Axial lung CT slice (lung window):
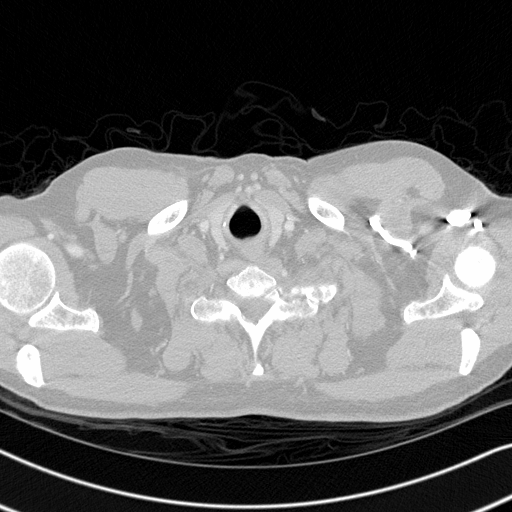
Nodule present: no